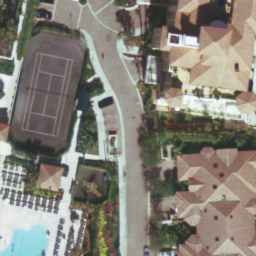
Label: tenniscourt